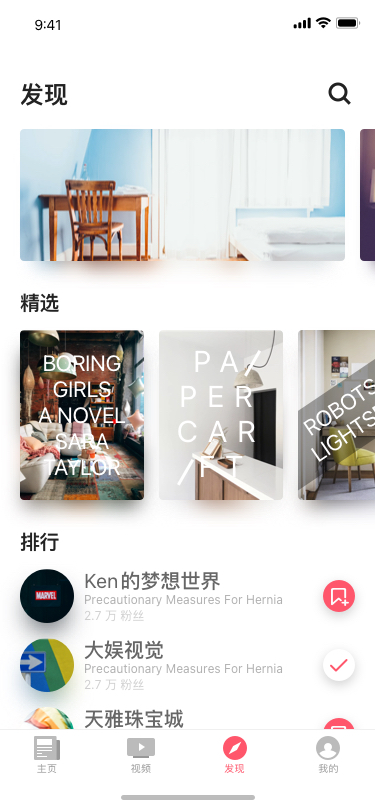
Text in this UI design:
发现
精选
BORING
GIRLS
A NOVEL
SARA
TAYLOR
PA
PER
CAR
FT
ROBOTS IN
LIGHTSPEED
排行
Ken的梦想世界
Precautionary Measures For Hernia
2.7 万 粉丝
大娱视觉
Precautionary Measures For Hernia
2.7 万 粉丝
天雅珠宝城
Precautionary Measures For Hernia
2.7 Million Follow
East Merlin
Precautionary Measures For Hernia